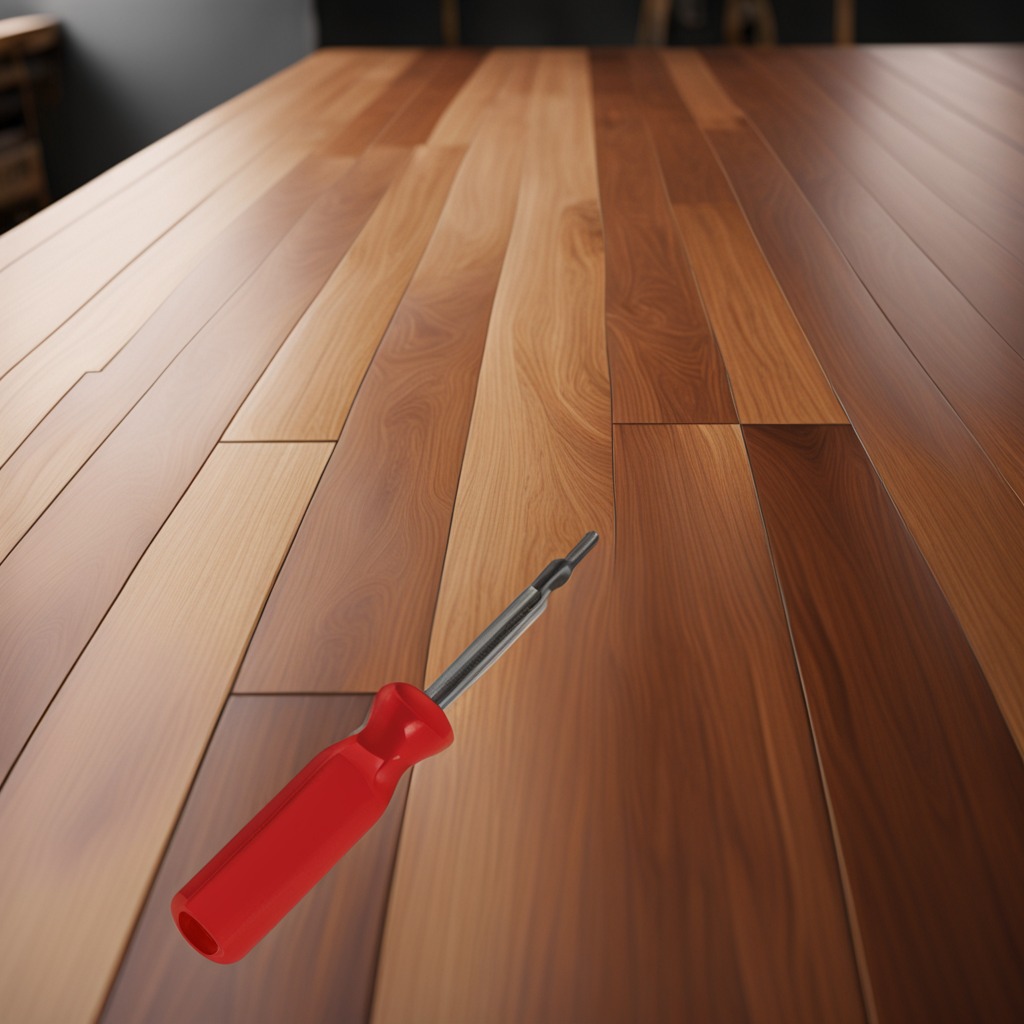
A screwdriver is lying on a wooden table in a carpentry studio.